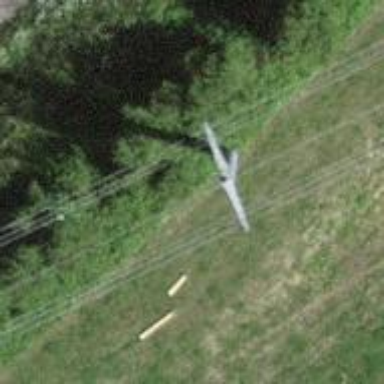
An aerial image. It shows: Concrete power pole.